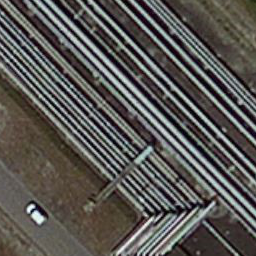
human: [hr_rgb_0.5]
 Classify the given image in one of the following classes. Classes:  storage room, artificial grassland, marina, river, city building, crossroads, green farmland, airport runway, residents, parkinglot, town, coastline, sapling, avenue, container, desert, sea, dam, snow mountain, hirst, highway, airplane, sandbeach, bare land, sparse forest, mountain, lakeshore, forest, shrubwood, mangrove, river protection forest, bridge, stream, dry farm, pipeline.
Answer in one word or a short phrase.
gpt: pipeline